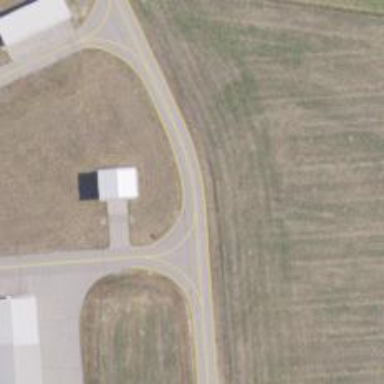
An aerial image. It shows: View of taxiway at the airport.